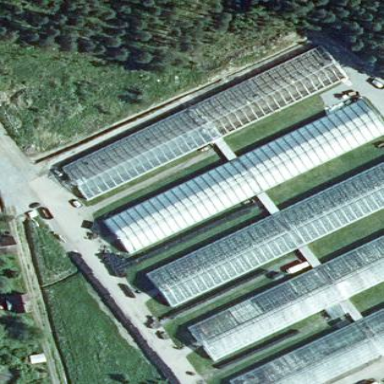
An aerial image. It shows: Greenhouse.